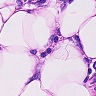
Metastatic tissue present: yes